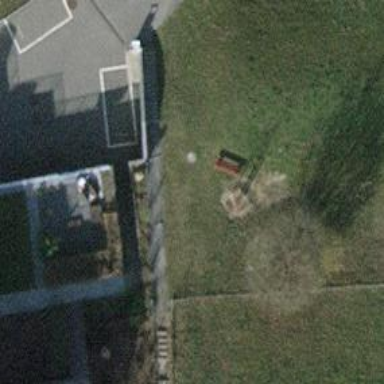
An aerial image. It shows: Red bench.